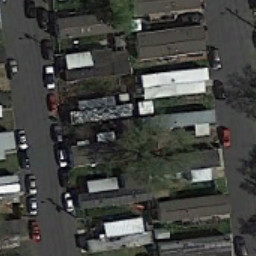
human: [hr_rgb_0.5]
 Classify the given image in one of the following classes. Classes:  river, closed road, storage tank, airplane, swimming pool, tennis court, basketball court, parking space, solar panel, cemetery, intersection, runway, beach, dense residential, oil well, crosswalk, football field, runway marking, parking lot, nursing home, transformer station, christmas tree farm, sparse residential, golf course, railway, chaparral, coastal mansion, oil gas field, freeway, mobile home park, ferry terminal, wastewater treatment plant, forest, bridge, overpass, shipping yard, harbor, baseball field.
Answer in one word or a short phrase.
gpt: mobile home park